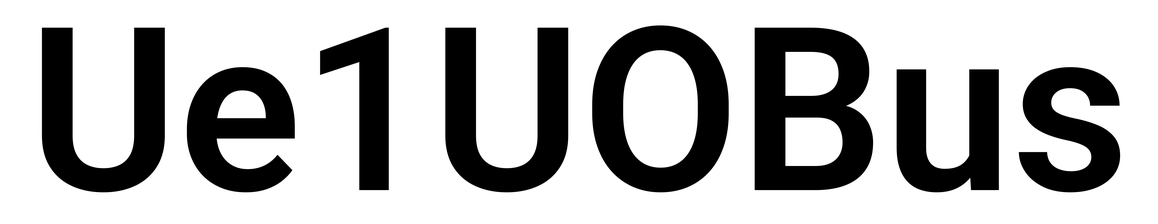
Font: Roboto_SemiBold